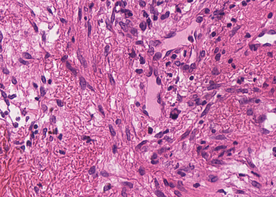
Tumor epithelial tissue: no
Tumor-associated stroma tissue: yes
Normal tissue: no